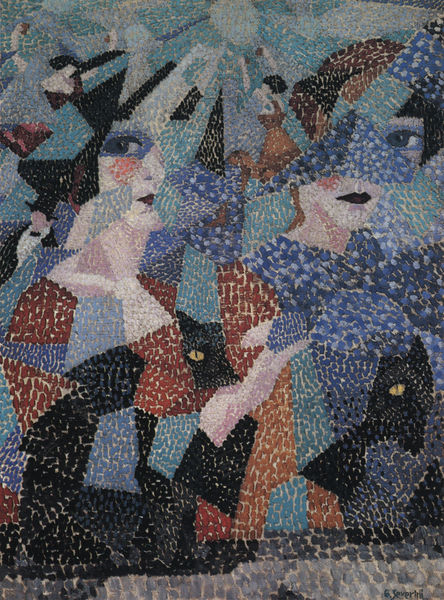
Titel: La danseuse obsédante
Künstler: Gino Severini
Institution: Privatsammlung
Schlagwörter: blau, hand, mann, frauen, grün, impressionismus, kubismus, menschen, mädchen, braun, bunt, damen, frau, glas, grau, haar, hell, hut, hüte, kleid, kleider, mund, nase, ohr, schwarz, türkis, weiss, blick, dame, rot, tier, tiere, mode, zylinder, gesichter, arm, augen, gesicht, mensch, steine, hände, porträt, felder, sonne, auge, haare, kind, paar, tanzen, tänzerin, tänzerinnen, lippen, rosa, schminke, zwei, moderne, pointilismus, abstrakt, farben, modern, formen, linien, gerade, punkte, katze, futurismus, schwarze, strahlen, form, kater, punkt, strahl, mosaik, picasso, steinchen, katzen, dreiecke, doppelt, getupft, raster, chagall, bund, teile, flecke, splitter, prisma, prismen, geteilt, zerschnitten, italiener, clowns, katzenaugen, puzzle, pablo, pablo picasso, severini, dopplung, frauengesichter, verfremdet, fragmentiert, punt, strktur